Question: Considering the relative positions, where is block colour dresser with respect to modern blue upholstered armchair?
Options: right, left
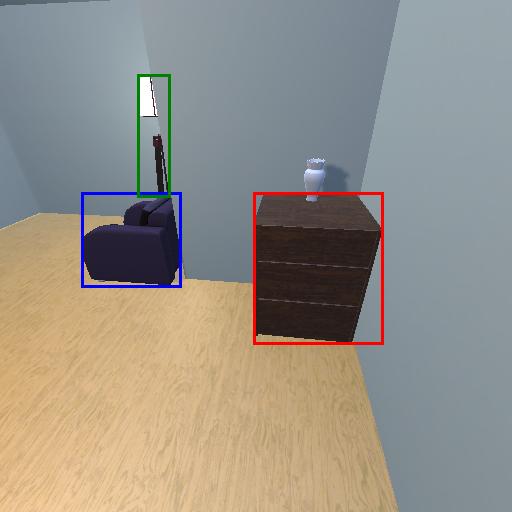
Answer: right